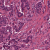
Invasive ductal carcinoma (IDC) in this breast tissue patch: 1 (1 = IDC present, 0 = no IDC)